Field crop: maize
Growth stage: 2
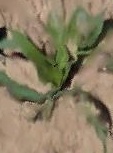
Species: maize